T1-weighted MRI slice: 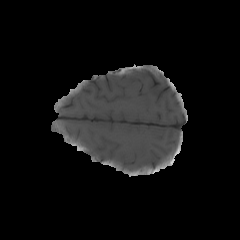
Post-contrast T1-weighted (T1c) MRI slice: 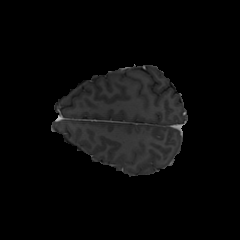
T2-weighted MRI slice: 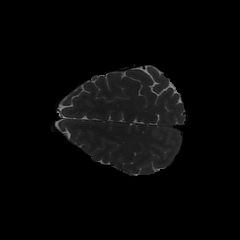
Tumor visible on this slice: no